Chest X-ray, PA view. Patient: 66 years old, sex F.
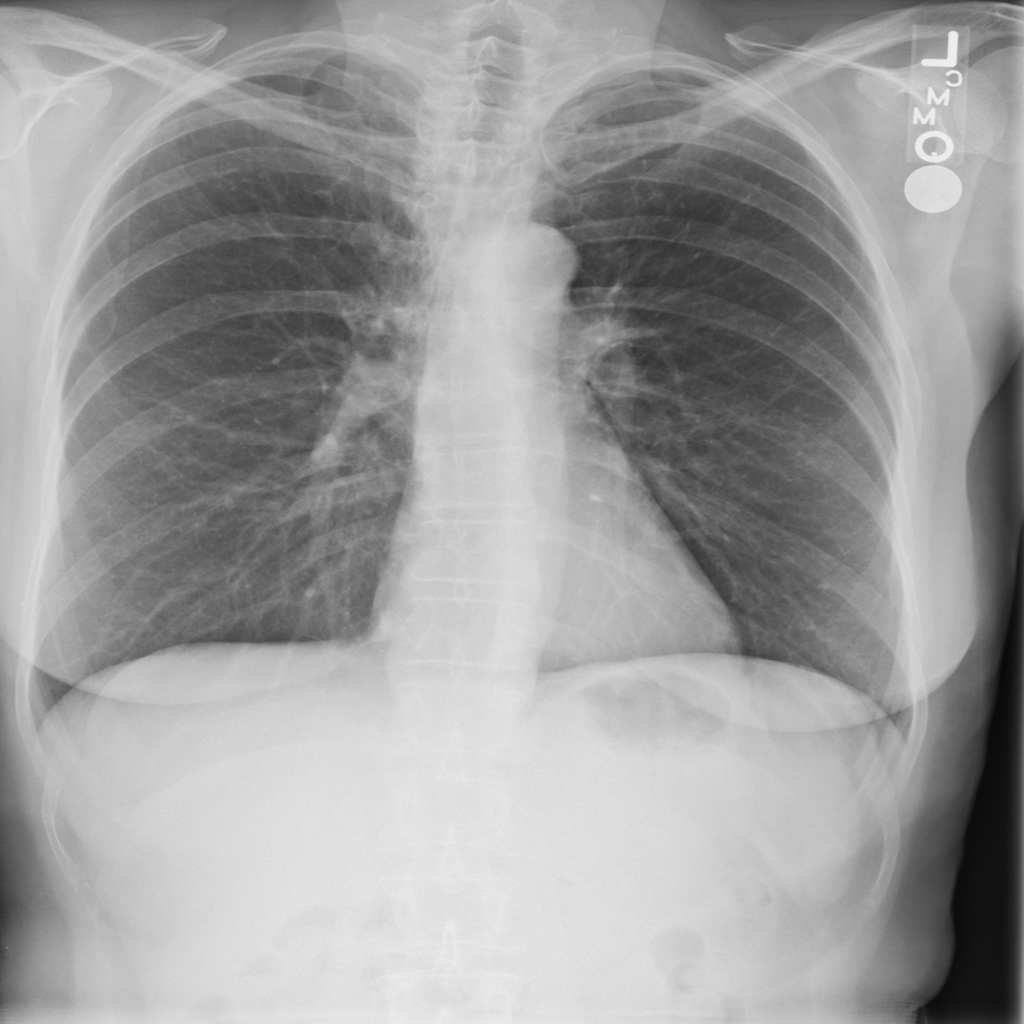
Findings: No Finding